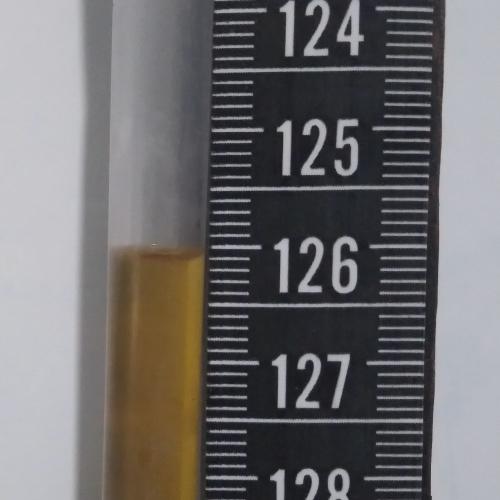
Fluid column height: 126.1 cm